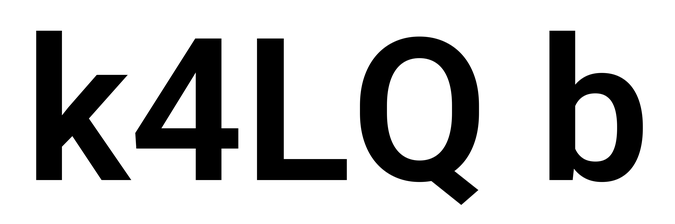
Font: Roboto_SemiBold